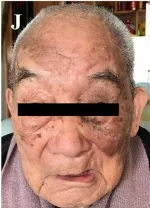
Effect of anlotinib on scalp and facial lesion changes over a course of 10 months treatment. Left side lateral view, and ,right side frontal view.
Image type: medical_photograph (skin_photograph)